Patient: sex M, age 76
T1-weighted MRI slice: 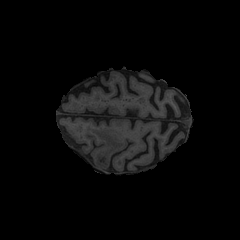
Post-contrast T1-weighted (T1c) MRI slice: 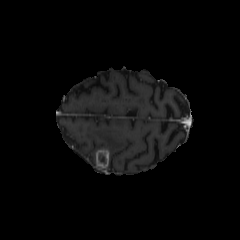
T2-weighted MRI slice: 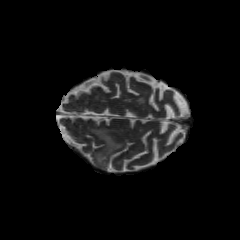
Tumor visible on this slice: yes
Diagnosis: Glioblastoma, IDH-wildtype
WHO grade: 4